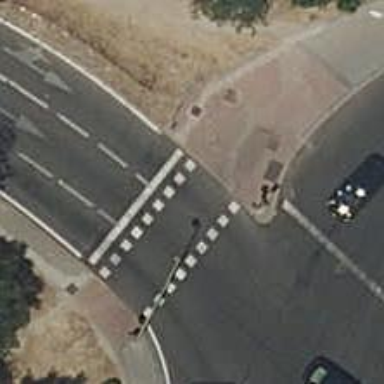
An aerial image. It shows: Road crossing with traffic signals.